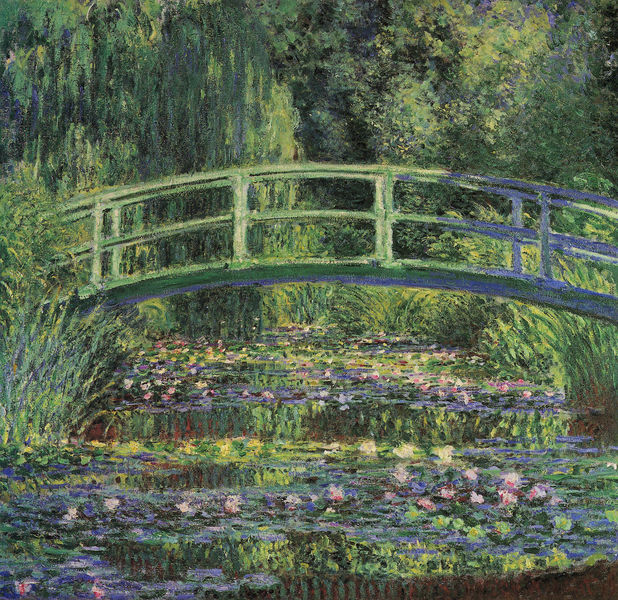
Titel: Le Bassin aux Nymphéas, Der Seerosenteich
Künstler: Claude Monet
Standort: Princeton (New York)
Institution: The Art Museum, Princeton University
Schlagwörter: baum, blau, blätter, gemälde, laub, schatten, wasser, weiß, bäume, fluss, gelb, grün, impressionismus, landschaft, see, teich, ufer, blumen, braun, bunt, hell, holz, licht, paris, schwarz, blüten, gras, park, rose, rot, expressionismus, malerei, bild, spiegel, öl, bach, gräser, natur, schilf, spiegelung, weide, brücke, büsche, gewässer, pflanze, pflanzen, rosa, wald, wasserfall, weiher, garten, japan, schilfgras, sommer, ruhe, bogen, perspektive, spiegelbild, farbe, lila, schattierung, vegetation, idylle, markt, bogenbrücke, romantik, impressionistisch, monet, symmetrie, geländer, glatt, japanisch, still, frühling, grass, leuchten, reflexion, impression, weiden, wasserlauf, wasserpflanzen, schwimmen, tupfen, halbrund, lanschaft, laubbäume, seerosen, claude, claude monet, spiegelungen, ballustrade, seerose, botanik, trauerweide, brücken, brückenbogen, impressionist, gefühl, holzbrücke, vioett, giverny, seerosenteich, buisch, ewasser, farde, giberny, kalender, kaskade, schärfentiefe, spannung, tiefenraum, unschärfe, givenchy, expressionismu, ried, trauerweiden, tbogenbrücke, schilf#, nenufar